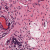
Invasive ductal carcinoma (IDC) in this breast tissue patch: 0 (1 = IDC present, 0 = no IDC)